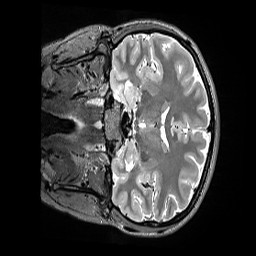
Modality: T2w
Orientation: coronal
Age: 23
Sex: female
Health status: ill
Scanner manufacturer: siemens
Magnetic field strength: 3 T
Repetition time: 3.2 s
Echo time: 0.564 s